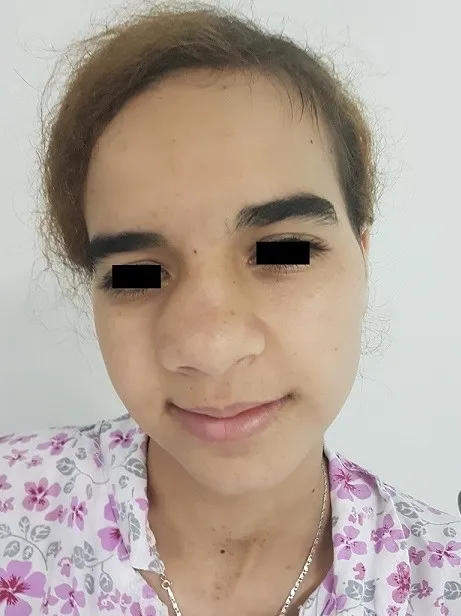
Deformation of the nasal pyramid on the right side.
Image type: medical_photograph (oral_photograph)